Brain MRI, t1w sequence, axial 2D slice.
Patient: age 41, sex M, weight 95 kg, height 1.95 m
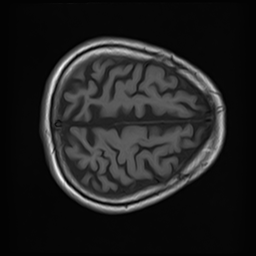